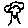
Label: tree